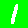
Digit: 1